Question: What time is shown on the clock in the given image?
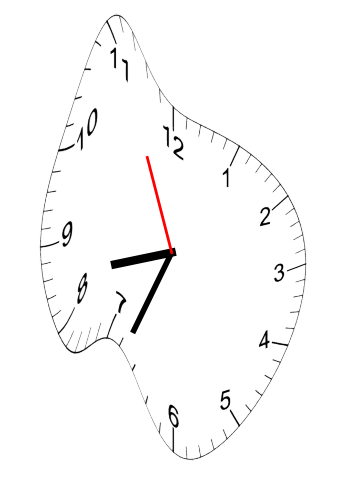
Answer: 08:33:56